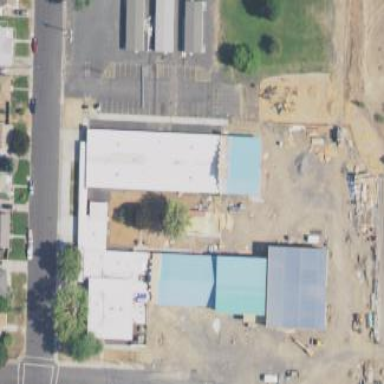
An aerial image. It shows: School building.